Aerial crown-view tile of a tropical tree (Barro Colorado Island, Panama), acquired 20250512:
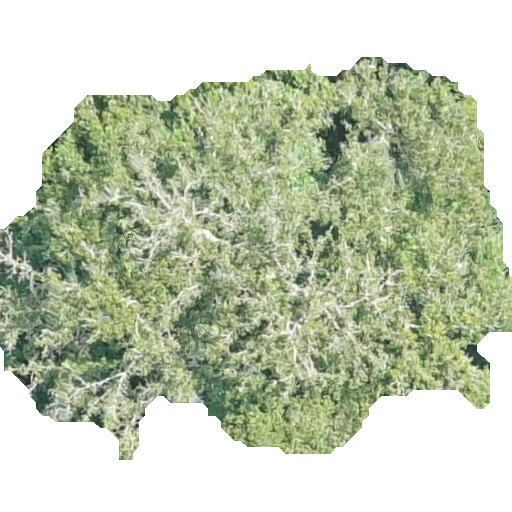
Species: Prioria copaifera
GBIF accepted scientific name: Prioria copaifera
Crown area: 231.877 m²